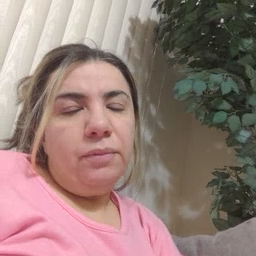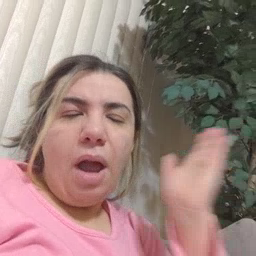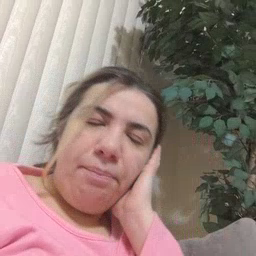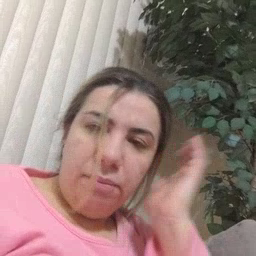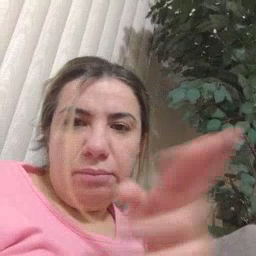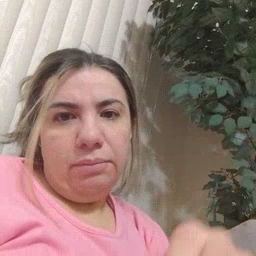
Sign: bedroom